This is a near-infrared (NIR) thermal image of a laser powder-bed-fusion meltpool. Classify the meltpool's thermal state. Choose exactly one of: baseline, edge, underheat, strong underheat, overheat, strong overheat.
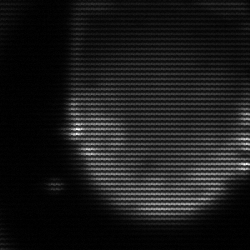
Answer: edge